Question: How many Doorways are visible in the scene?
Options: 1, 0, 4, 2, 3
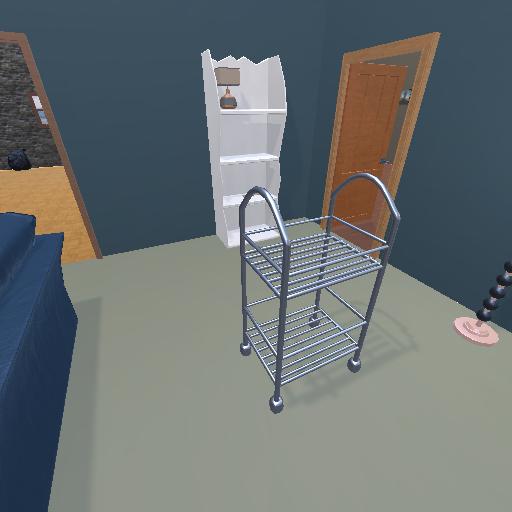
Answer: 1